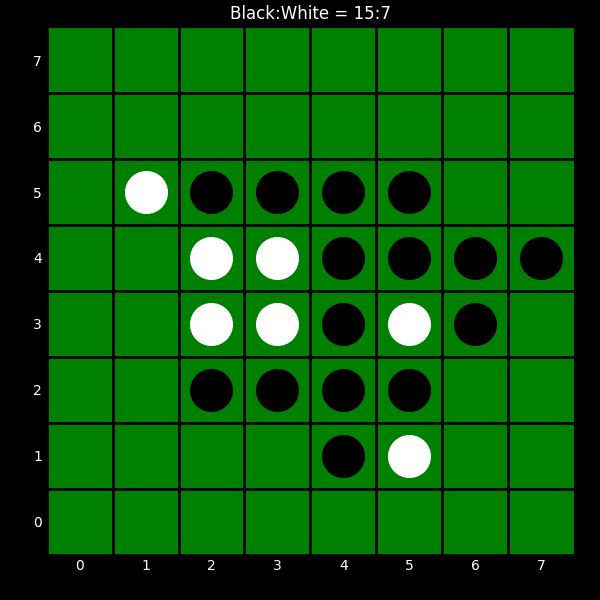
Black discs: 15
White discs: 7